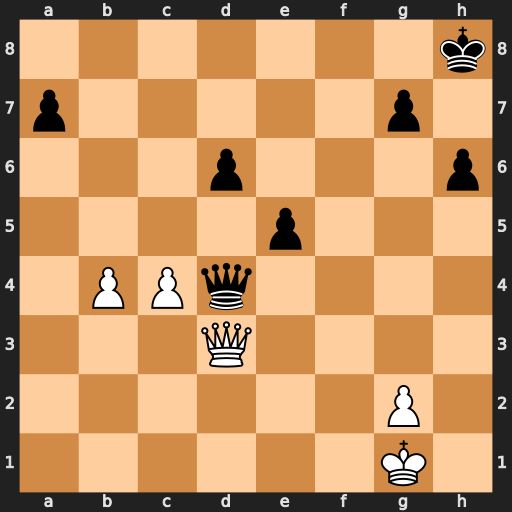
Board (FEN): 7k/p5p1/3p3p/4p3/1PPq4/3Q4/6P1/6K1
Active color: w
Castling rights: -
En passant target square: -
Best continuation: Qxd4 exd4 c5